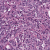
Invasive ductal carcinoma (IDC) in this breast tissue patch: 1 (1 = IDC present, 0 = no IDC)